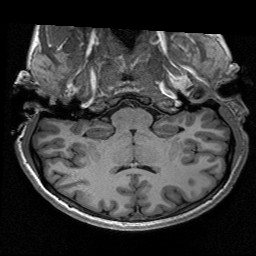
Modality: T1w
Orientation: sagittal
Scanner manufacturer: siemens
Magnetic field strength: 3 T
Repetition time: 2.53 s
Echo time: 0.00267 s